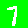
Digit: 7